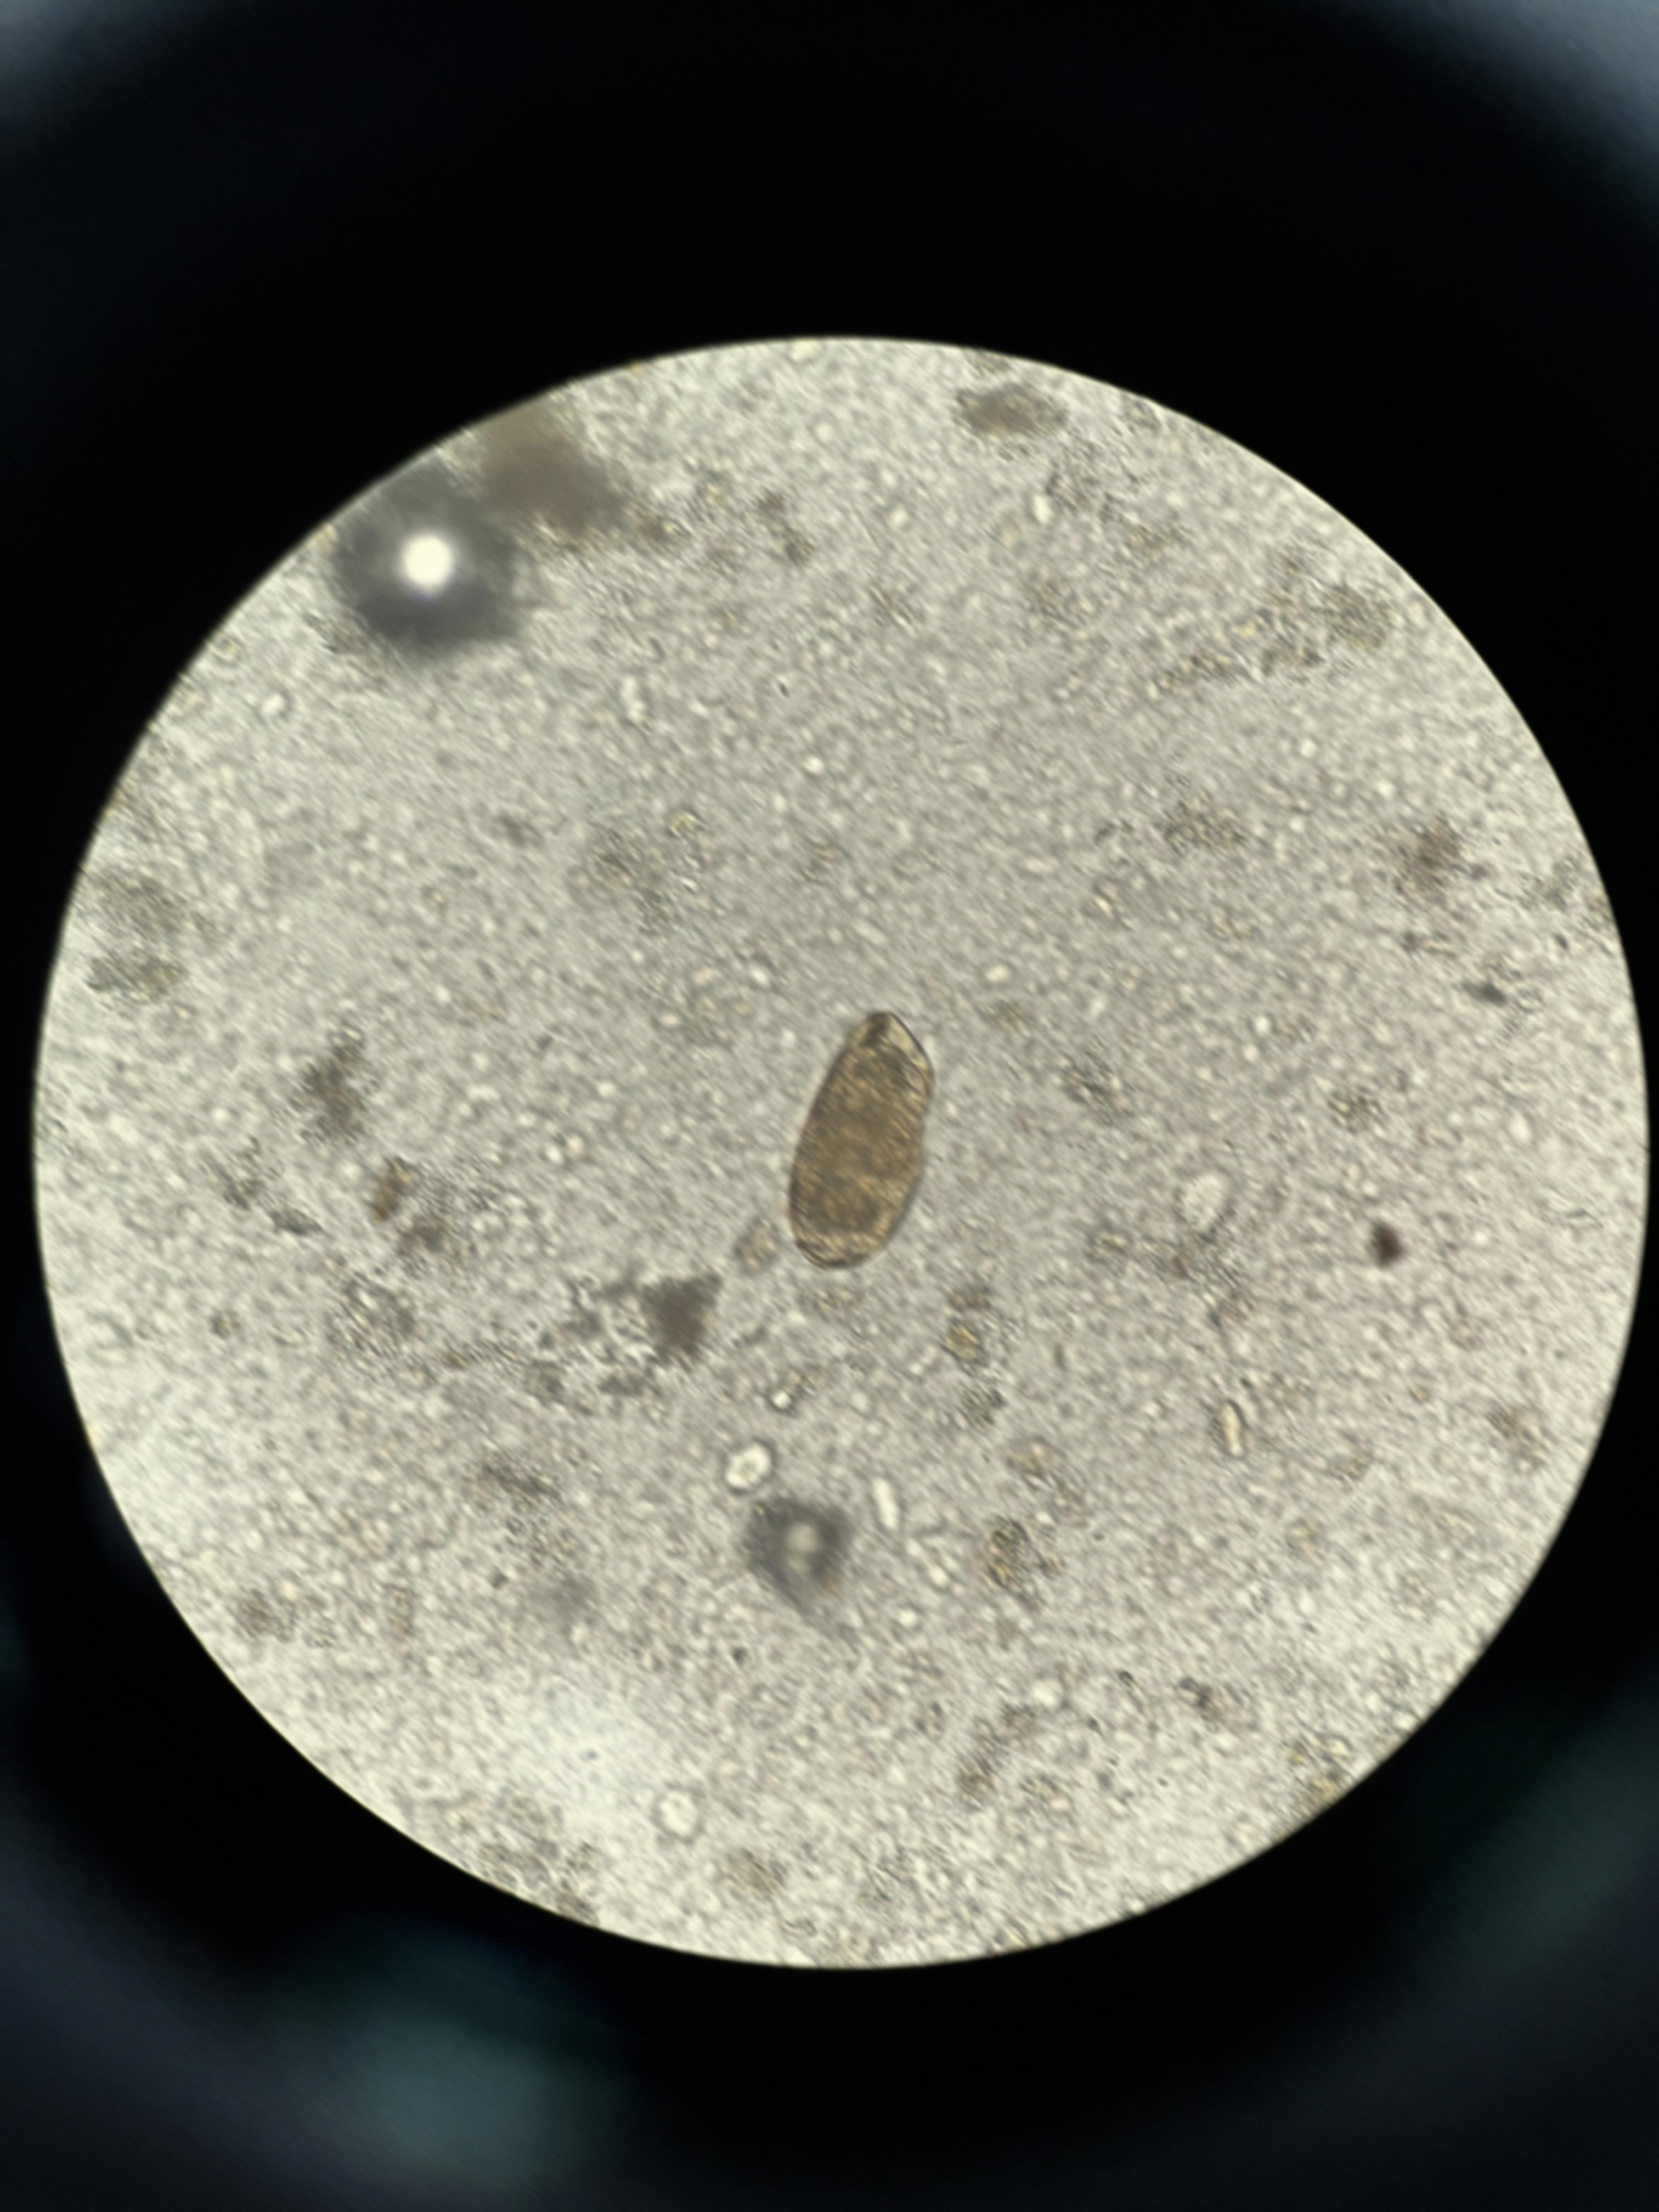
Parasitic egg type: Paragonimus spp